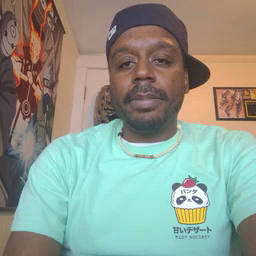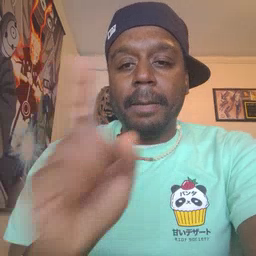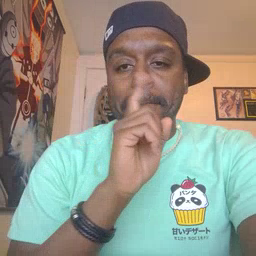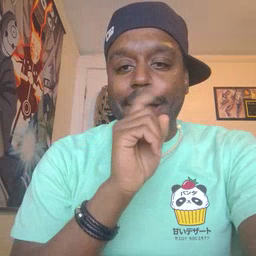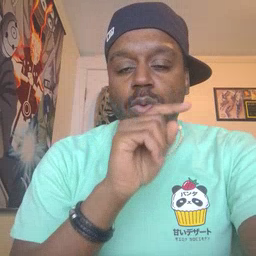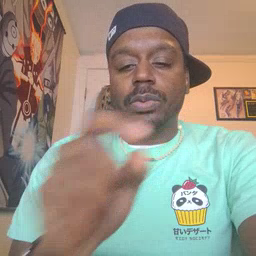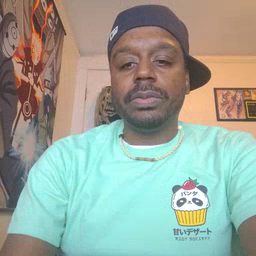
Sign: mouse